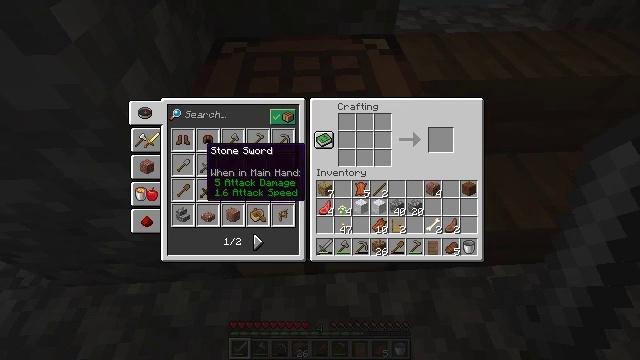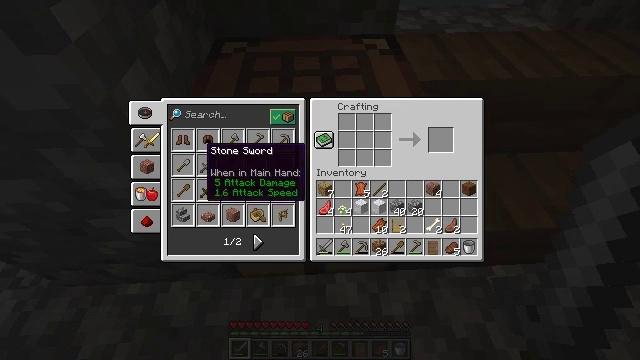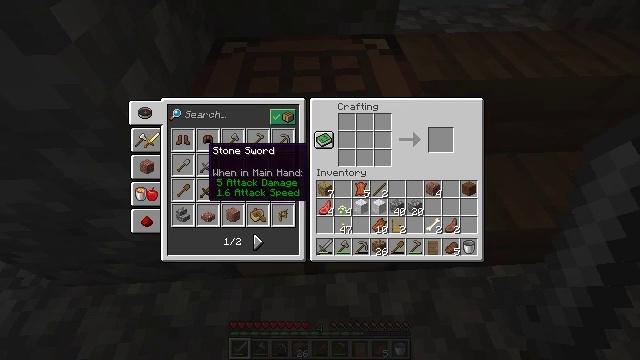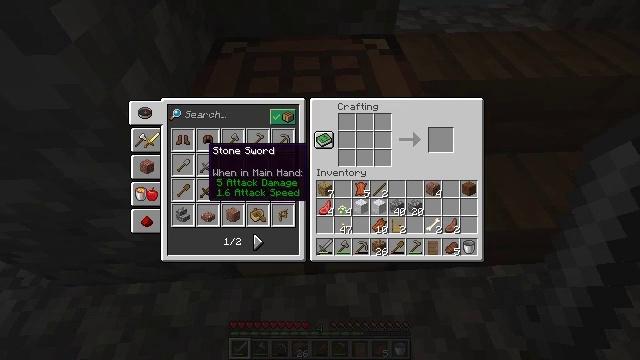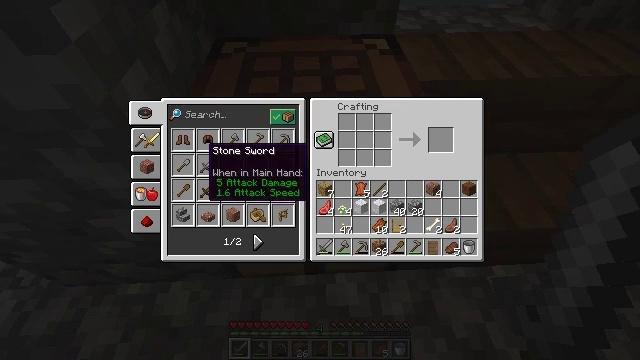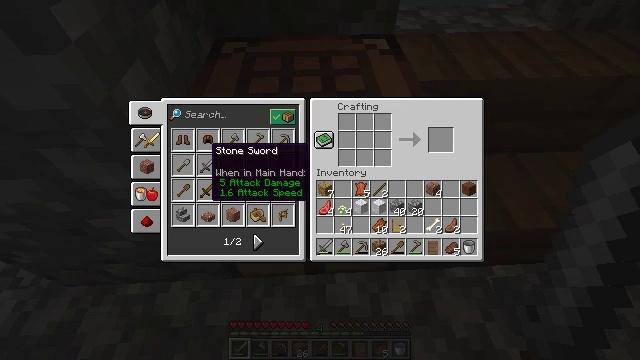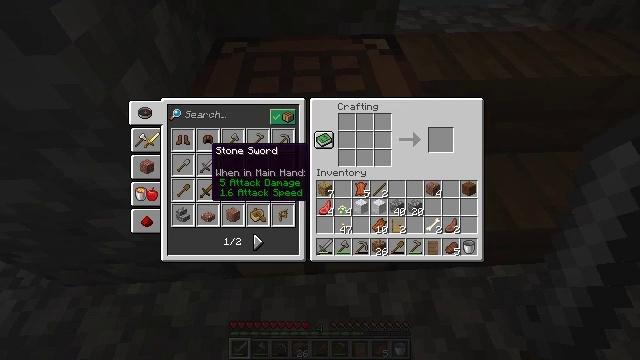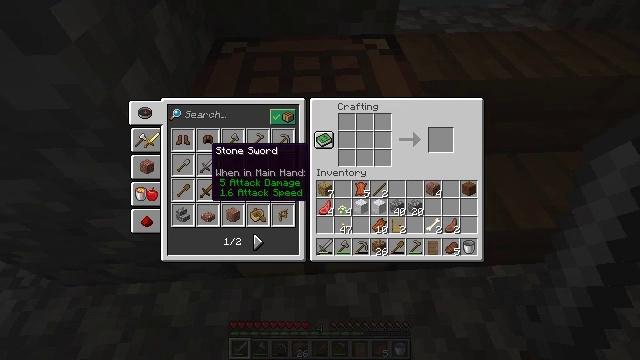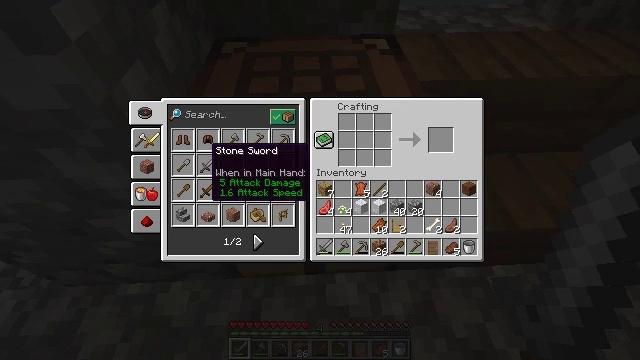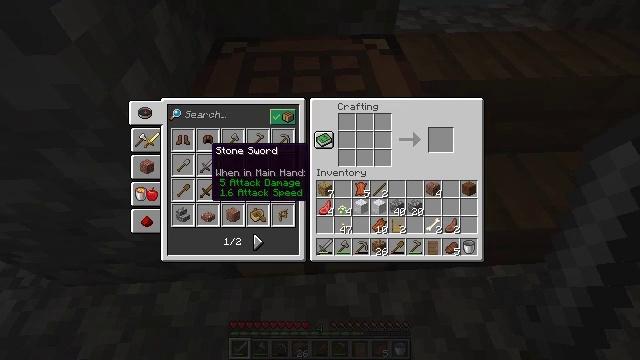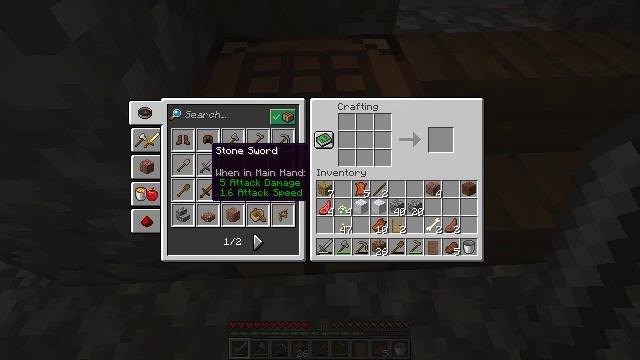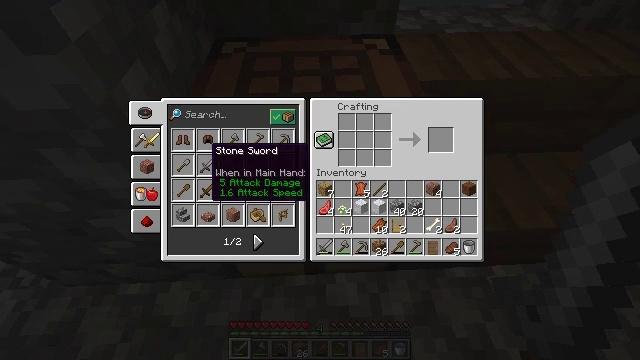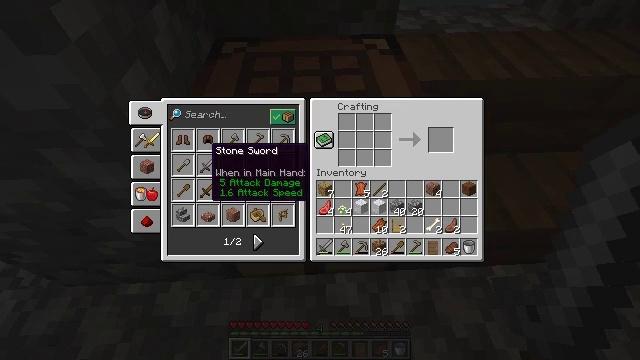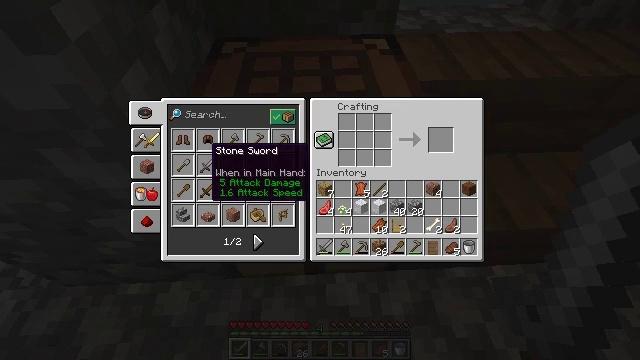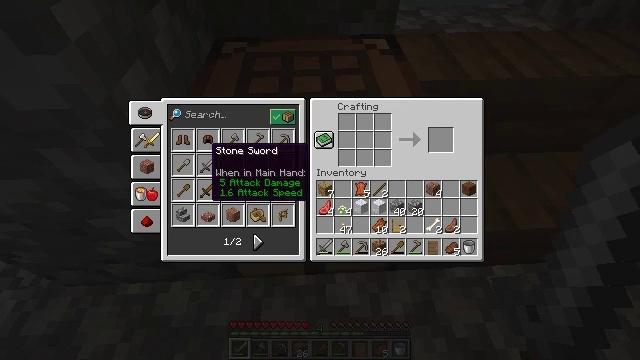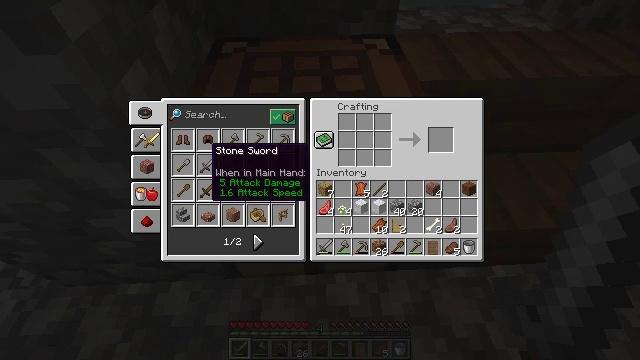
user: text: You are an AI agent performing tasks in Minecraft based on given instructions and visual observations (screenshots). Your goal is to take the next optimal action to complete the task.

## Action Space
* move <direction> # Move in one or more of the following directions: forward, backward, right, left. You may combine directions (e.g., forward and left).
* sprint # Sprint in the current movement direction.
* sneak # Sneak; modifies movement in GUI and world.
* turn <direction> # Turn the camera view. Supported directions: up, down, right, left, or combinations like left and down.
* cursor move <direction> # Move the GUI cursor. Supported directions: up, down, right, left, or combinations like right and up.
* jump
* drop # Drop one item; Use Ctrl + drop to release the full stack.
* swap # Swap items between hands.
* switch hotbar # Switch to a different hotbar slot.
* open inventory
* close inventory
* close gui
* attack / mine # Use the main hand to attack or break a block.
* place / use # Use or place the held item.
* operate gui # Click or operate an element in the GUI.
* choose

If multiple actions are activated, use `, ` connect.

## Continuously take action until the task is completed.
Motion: motion action
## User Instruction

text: Break the spruce door to remove it.
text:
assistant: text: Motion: no_op
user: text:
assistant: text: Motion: no_op
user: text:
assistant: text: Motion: no_op
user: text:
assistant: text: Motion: no_op
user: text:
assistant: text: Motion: no_op
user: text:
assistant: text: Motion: no_op
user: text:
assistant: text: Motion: no_op
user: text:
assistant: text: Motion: no_op
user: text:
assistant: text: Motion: no_op
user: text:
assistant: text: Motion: no_op
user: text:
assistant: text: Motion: no_op
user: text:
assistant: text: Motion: no_op
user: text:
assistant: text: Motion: no_op
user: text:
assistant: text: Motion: no_op
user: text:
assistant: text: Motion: no_op
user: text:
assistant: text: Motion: no_op
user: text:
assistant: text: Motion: no_op
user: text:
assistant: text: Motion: no_op
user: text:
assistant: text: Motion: no_op
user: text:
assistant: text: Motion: no_op
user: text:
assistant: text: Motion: no_op
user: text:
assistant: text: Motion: no_op
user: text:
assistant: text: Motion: no_op
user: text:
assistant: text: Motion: no_op
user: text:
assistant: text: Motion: no_op
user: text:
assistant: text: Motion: no_op
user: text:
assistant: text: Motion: no_op
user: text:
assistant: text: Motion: no_op
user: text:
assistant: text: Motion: no_op
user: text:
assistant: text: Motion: no_op